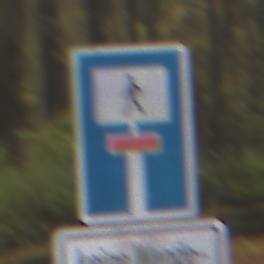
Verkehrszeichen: SackgasseFussgaengerDurchlaessig
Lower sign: HinweisGeaenderteVorfahrtVerkehrsfuehrungVerkehrsregelung3
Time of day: MorningAfternoon
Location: Outdoor (Nature)
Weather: Overcast
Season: Autumn
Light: Natural